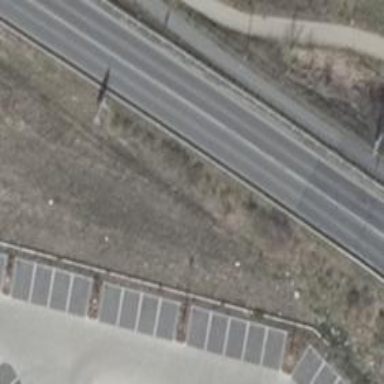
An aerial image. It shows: Secondary road with asphalt surface.